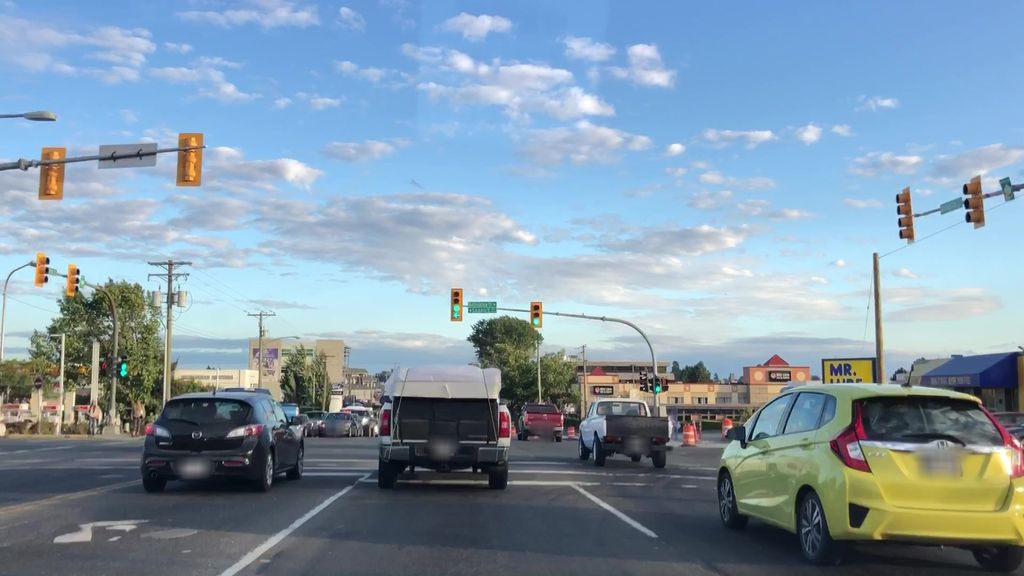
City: victoria